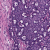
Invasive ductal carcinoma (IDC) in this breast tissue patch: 1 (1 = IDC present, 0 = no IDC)